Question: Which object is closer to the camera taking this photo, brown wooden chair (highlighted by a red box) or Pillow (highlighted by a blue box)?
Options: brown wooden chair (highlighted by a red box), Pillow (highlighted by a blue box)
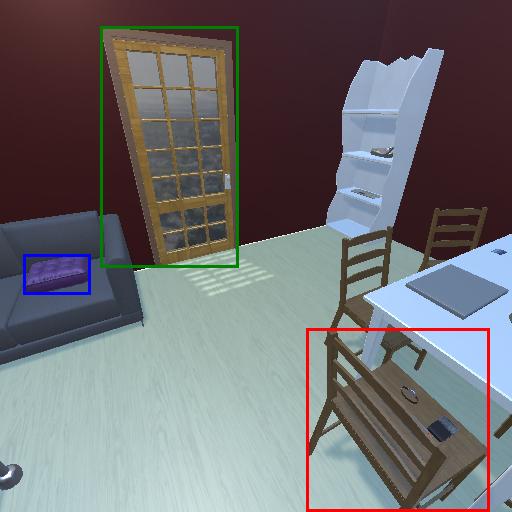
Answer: brown wooden chair (highlighted by a red box)